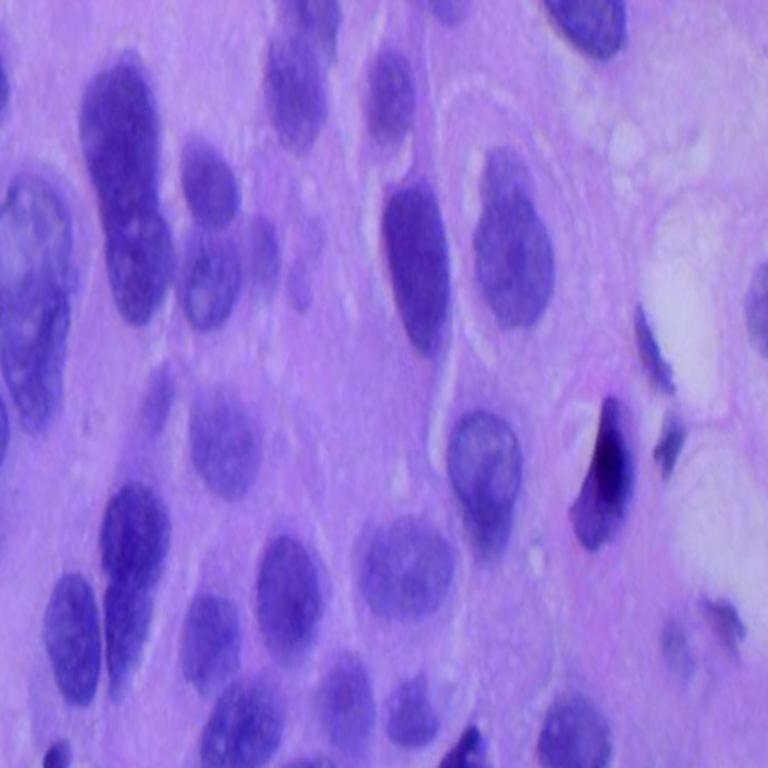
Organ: lung
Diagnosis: squamous carcinomas